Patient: sex M, age 52
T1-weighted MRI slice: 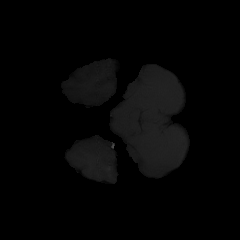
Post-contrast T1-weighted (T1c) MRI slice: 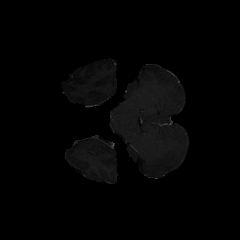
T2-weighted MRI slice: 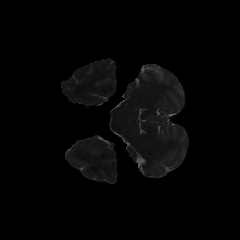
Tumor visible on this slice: no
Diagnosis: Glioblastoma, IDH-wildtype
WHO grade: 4